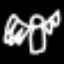
Label: angel